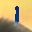
Label: 1